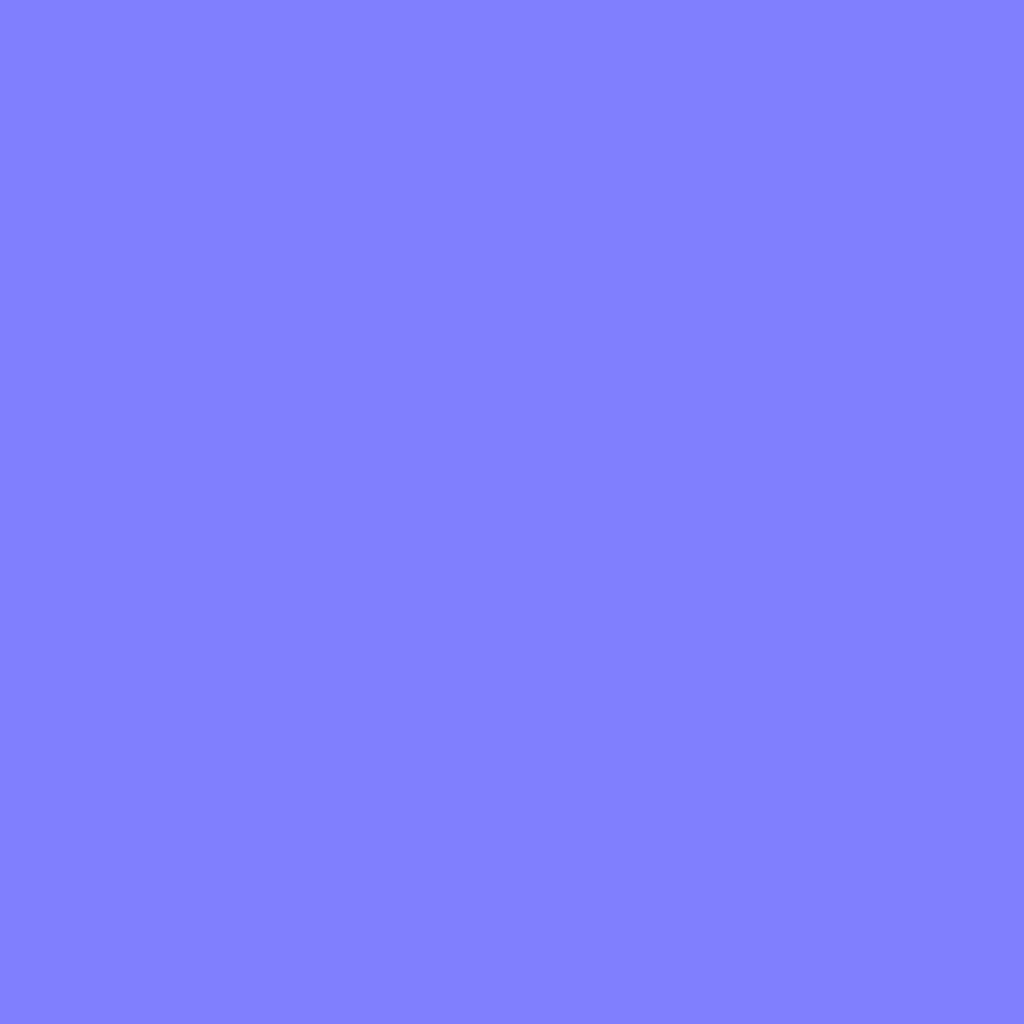
Texture map type: NormalGL